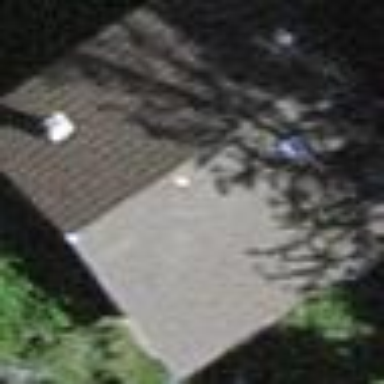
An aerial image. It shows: Simple house.